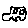
Label: car